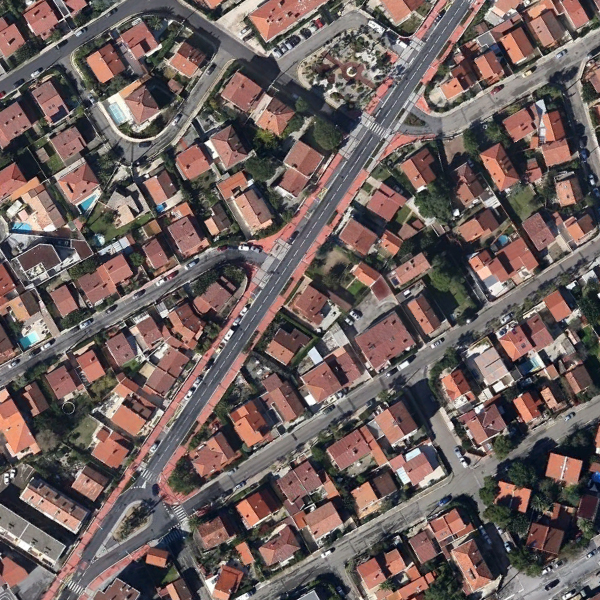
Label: DenseResidential